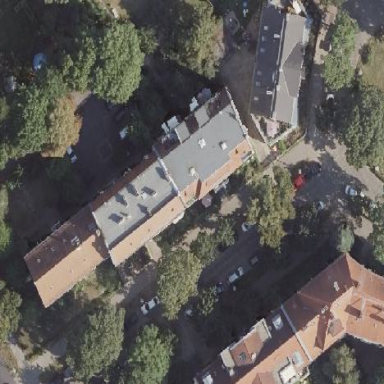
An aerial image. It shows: Apartment building with double saltbox roof shape.